Interaction volume radius: 5 \u00c5
Interaction volume height: 20 \u00c5
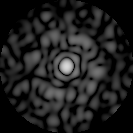
Disorder parameter: 0.8133